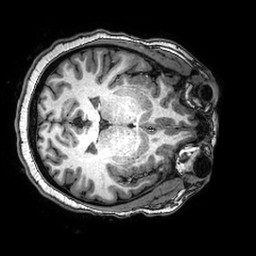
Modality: T1w
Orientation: axial
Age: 25
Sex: female
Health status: healthy